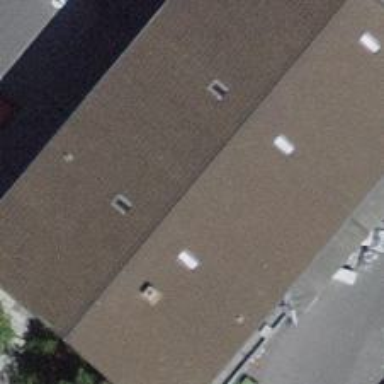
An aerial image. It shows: Garden center.